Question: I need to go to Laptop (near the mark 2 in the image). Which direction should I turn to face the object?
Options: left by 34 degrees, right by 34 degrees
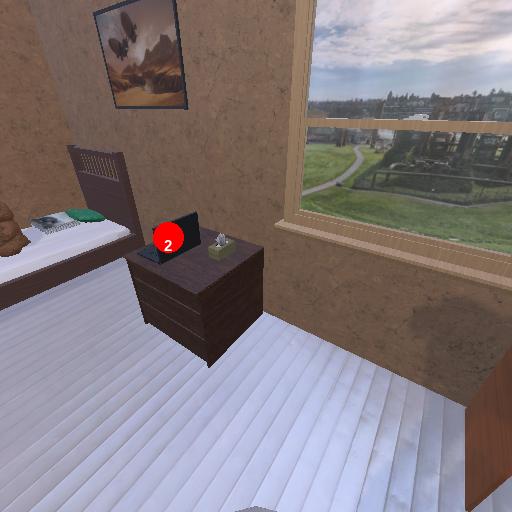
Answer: left by 34 degrees